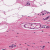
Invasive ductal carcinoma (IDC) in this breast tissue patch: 0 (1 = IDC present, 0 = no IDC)